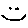
Label: smiley face